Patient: sex M, age 53
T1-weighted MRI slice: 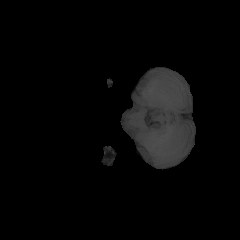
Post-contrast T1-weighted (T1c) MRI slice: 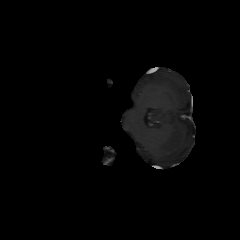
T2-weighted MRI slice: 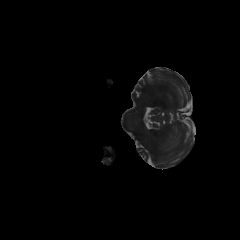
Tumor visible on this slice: no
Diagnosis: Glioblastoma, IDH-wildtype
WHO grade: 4